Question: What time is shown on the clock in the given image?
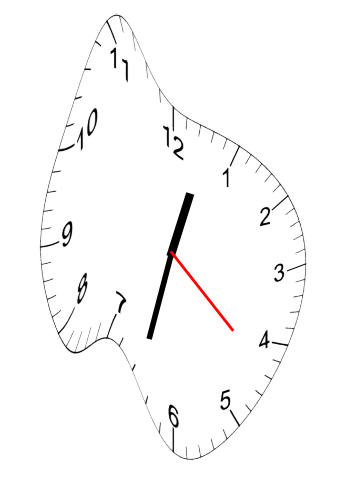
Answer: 12:32:22